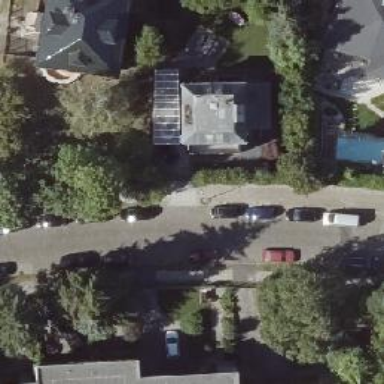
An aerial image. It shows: Residential road with sidewalks on both sides.